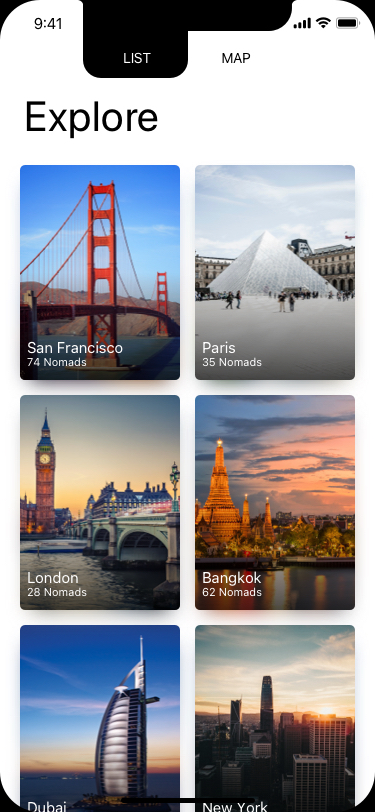
Text in this UI design:
New York
Paris
35 Nomads
San Francisco
74 Nomads
Explore
LIST
MAP
100%
9:41 AM
Sketch